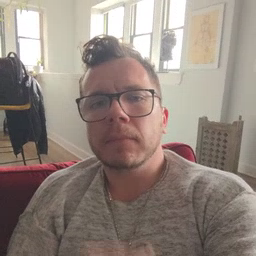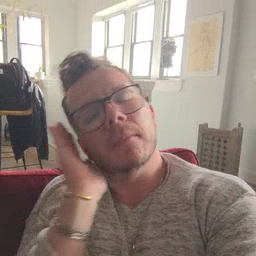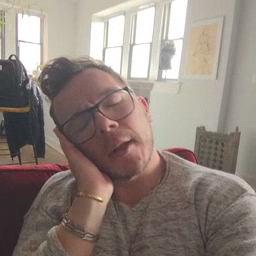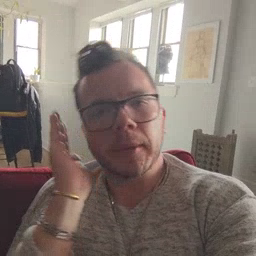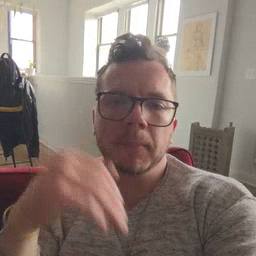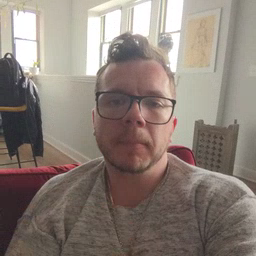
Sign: nap